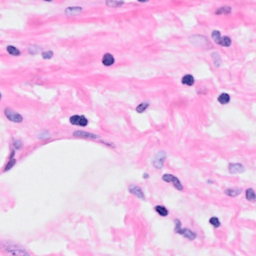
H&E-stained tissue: Breast